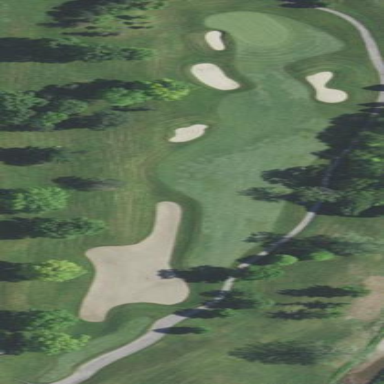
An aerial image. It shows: Area of rough grass used for golf.